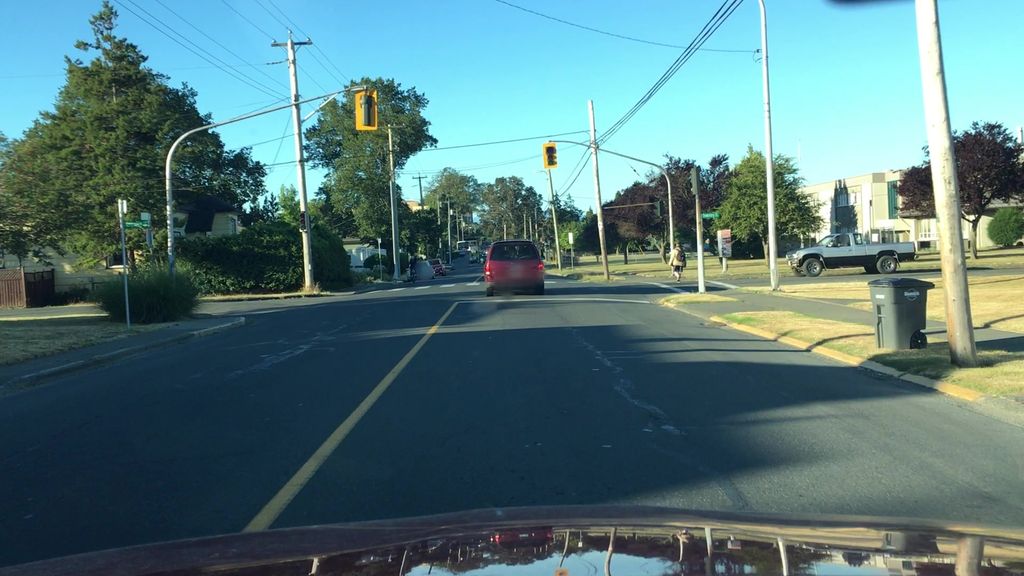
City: victoria